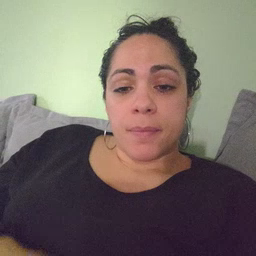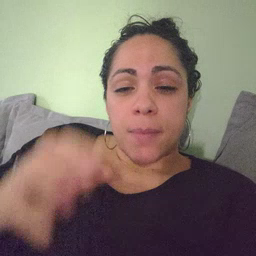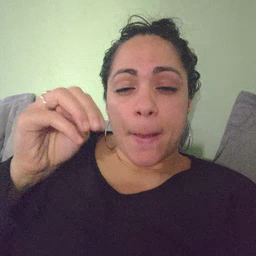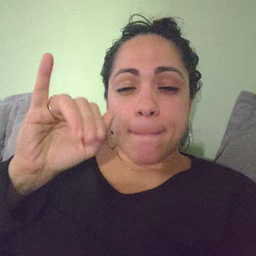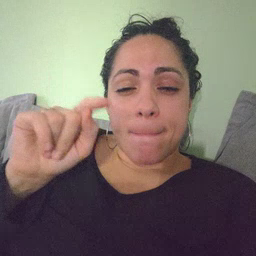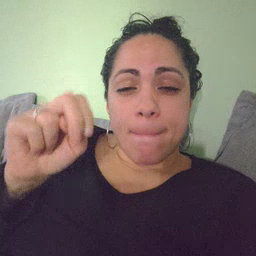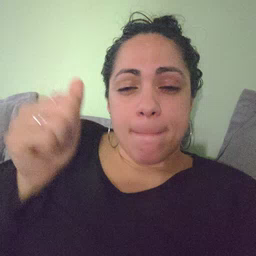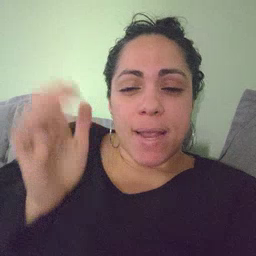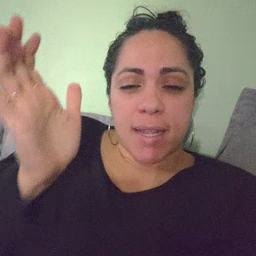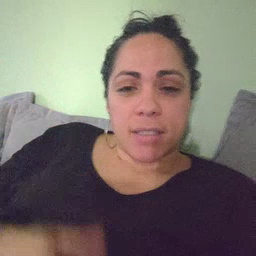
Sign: mitten